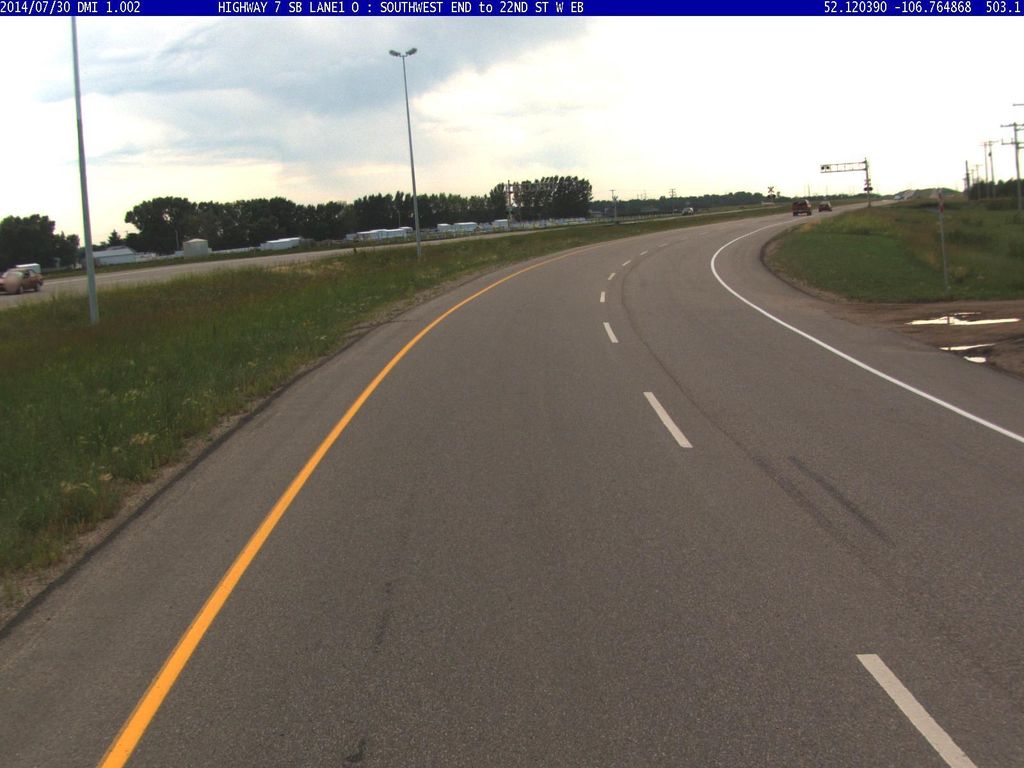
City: saskatoon